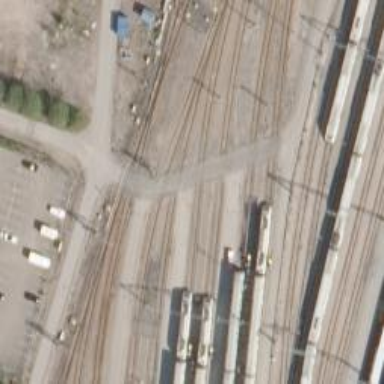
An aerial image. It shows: Railway signal.